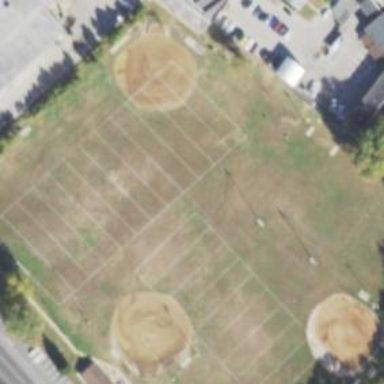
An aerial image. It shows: American football pitch.